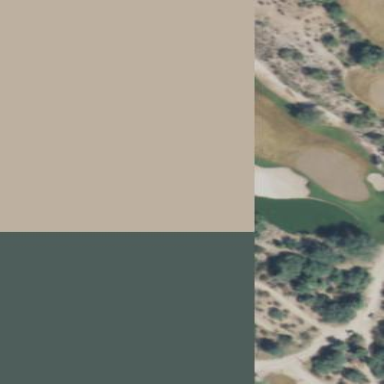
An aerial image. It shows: Scenic golf fairway.